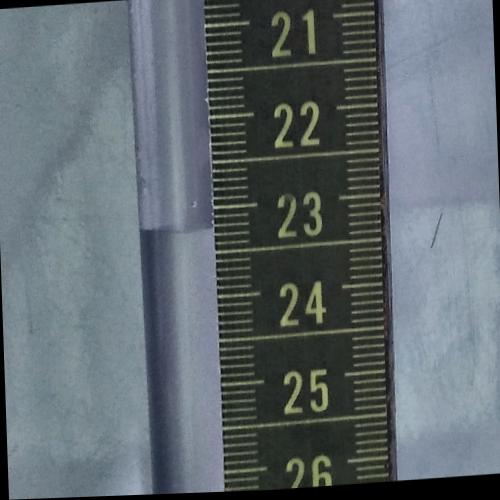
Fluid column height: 23.2 cm